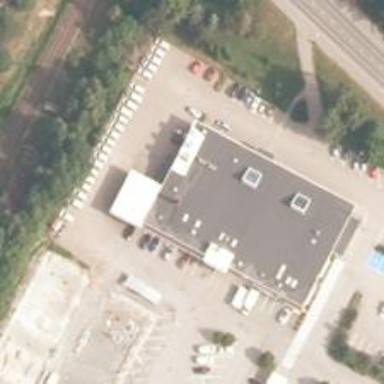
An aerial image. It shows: Fitness centre on leisure land.